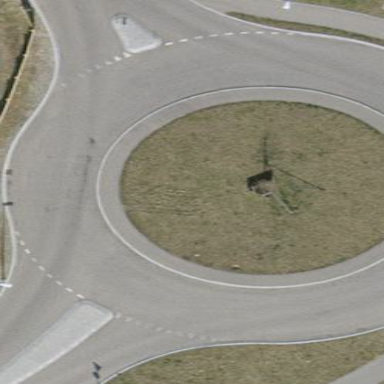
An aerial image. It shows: Asphalt road in residential area leading to roundabout.